Interaction volume radius: 5 \u00c5
Interaction volume height: 10 \u00c5
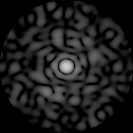
Disorder parameter: 0.8427